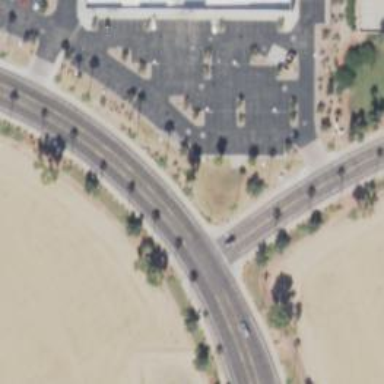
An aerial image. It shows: Solid stop line on the road.